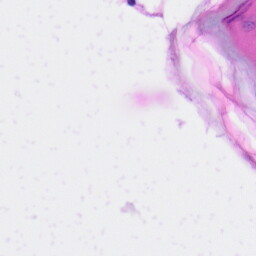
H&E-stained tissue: Skin